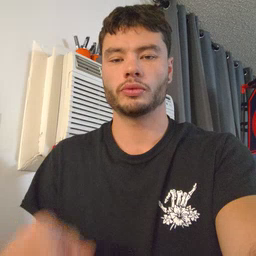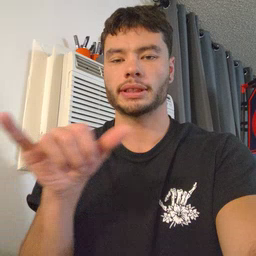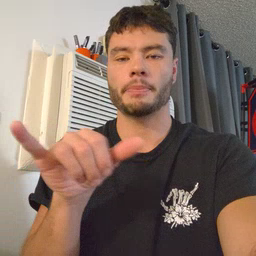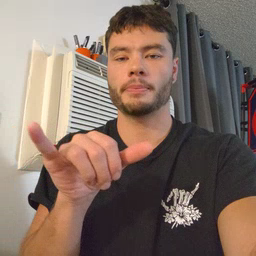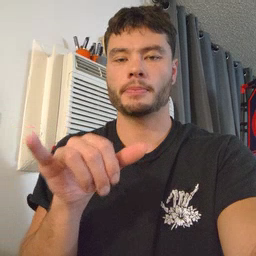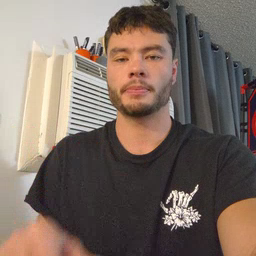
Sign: same